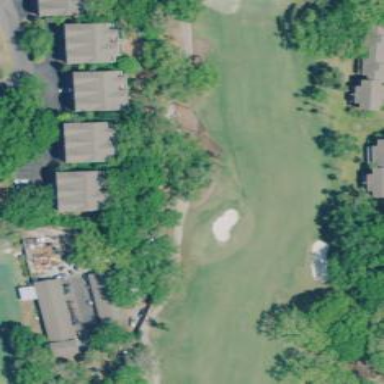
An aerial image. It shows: Golf fairway in the image.